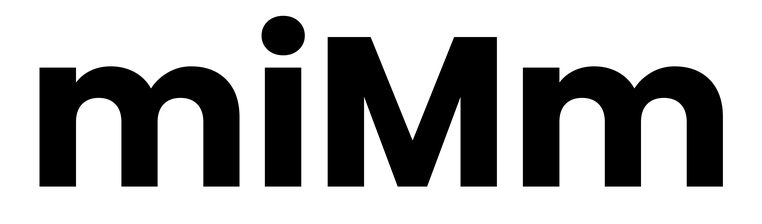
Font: Poppins-Bold